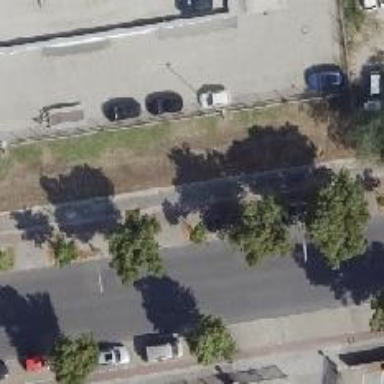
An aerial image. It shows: Broadleaved deciduous tree in parking area.